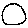
Label: moon